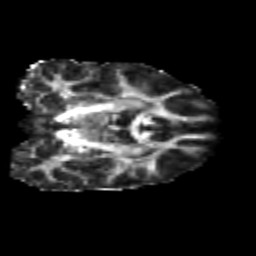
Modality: FA
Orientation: coronal
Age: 25
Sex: female
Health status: healthy
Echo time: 0.074 s